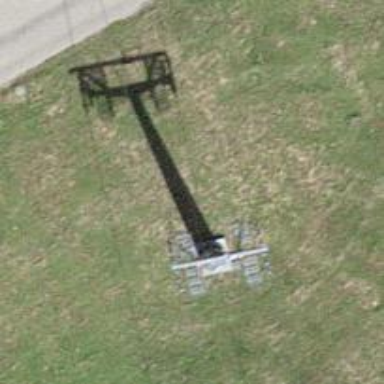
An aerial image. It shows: Pylon for aerialway.